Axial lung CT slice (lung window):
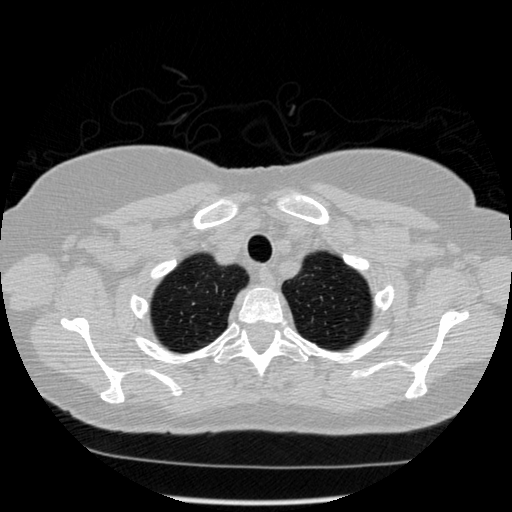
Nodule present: no